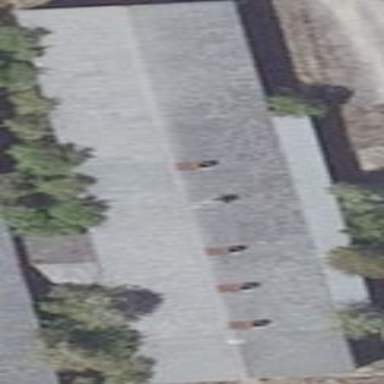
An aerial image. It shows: Gabled grey roof on farm auxiliary building. The roof is oriented along the length of the structure.